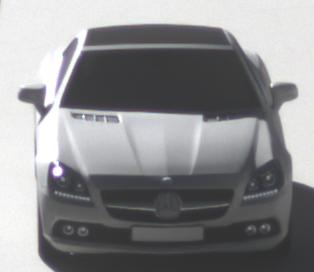
Make: Mercedes-Benz
Model: SLK 200
Detailed model: SLK-Class (172)
Model produced from: 2011/03
Model produced until: 2015/04
Doors: 2
Color: white
Road condition: dry road
Daytime: morning or afternoon
Contrast: high contrast